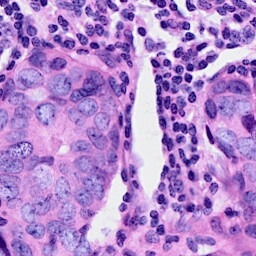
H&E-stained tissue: Breast